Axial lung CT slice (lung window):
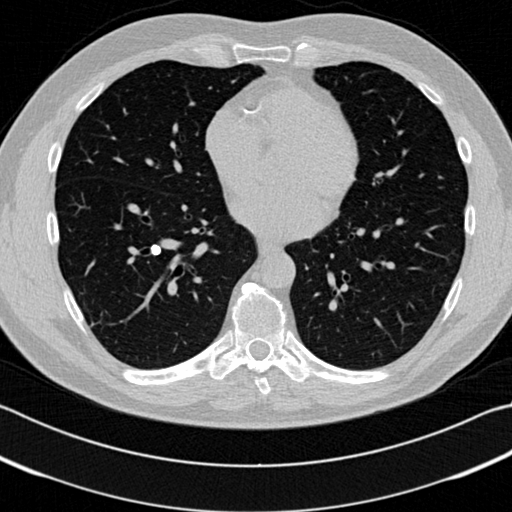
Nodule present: no